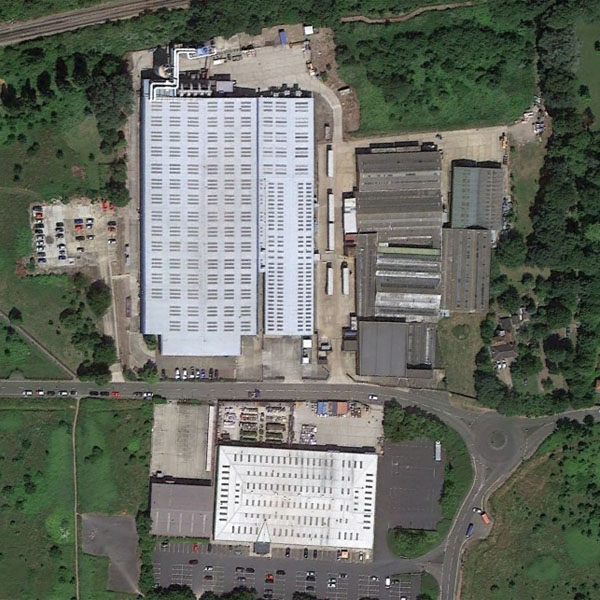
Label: Industrial